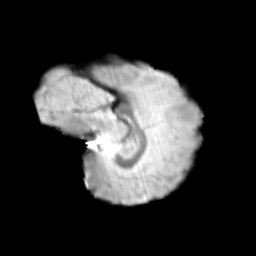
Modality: T2w
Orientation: sagittal
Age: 9
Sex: female
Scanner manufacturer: siemens
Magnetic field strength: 3 T
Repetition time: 3.8 s
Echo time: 0.07 s